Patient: sex F, age 31
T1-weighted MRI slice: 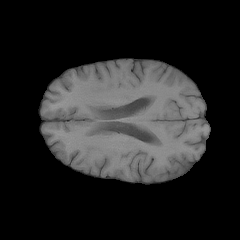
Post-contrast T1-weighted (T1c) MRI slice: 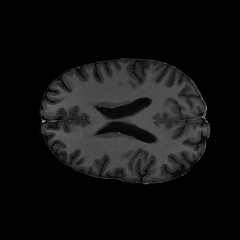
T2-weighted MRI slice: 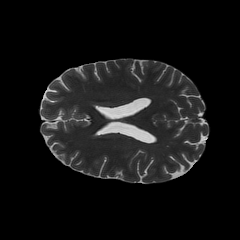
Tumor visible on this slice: no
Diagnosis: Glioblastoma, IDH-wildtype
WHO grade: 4